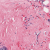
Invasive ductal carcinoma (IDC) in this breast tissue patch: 1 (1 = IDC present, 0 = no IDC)